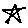
Label: star